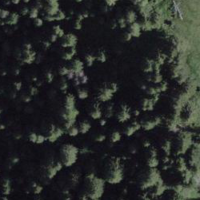
EUNIS habitat code: 43
Species observed at this site:
Vaccinium myrtillus